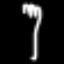
Label: fork